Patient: sex F, age 64
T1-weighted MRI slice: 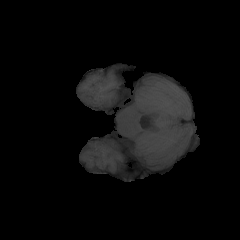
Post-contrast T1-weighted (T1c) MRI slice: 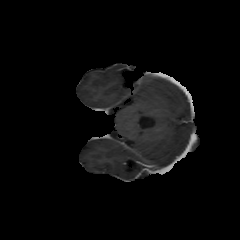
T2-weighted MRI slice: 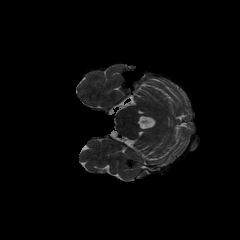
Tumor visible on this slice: no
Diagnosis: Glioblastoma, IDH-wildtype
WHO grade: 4